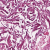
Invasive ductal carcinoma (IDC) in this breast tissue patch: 0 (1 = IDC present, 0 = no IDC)